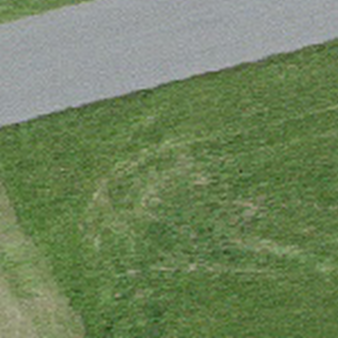
Label: other